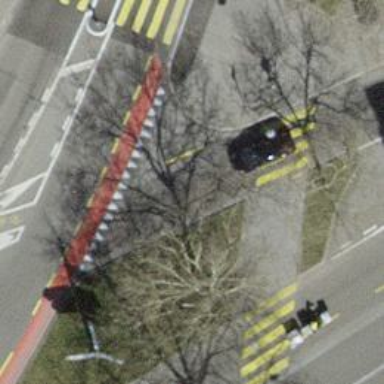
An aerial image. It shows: Secondary road with asphalt surface. It has trolley wires for electric trolleys.